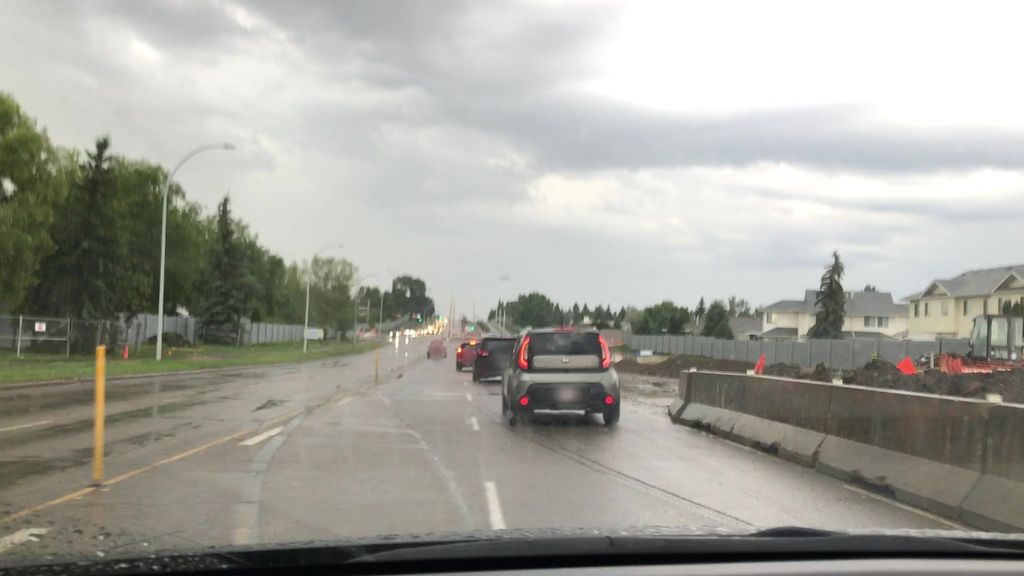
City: edmonton